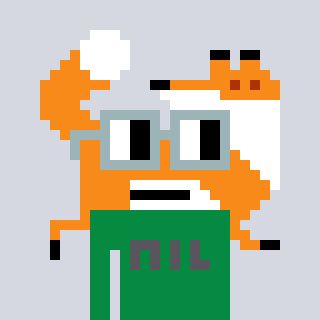
a pixel art character with square dark gray glasses, a fox-shaped head and a green-colored body on a cool background